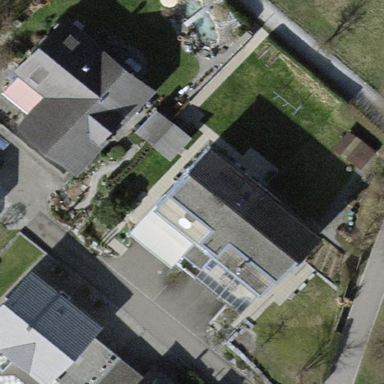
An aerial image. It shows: Terrace building.